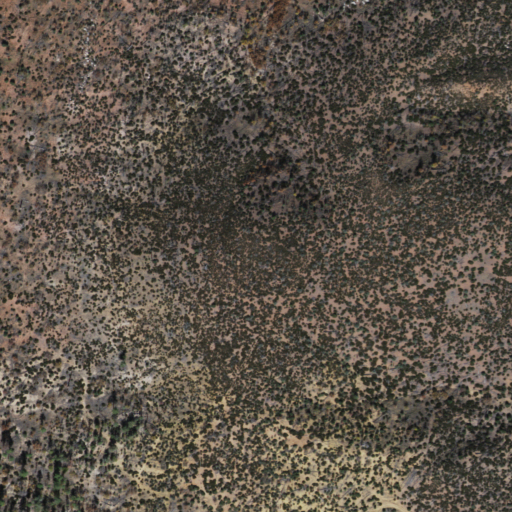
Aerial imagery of mountain in Arizona named Blain Point containing only shrub